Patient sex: M
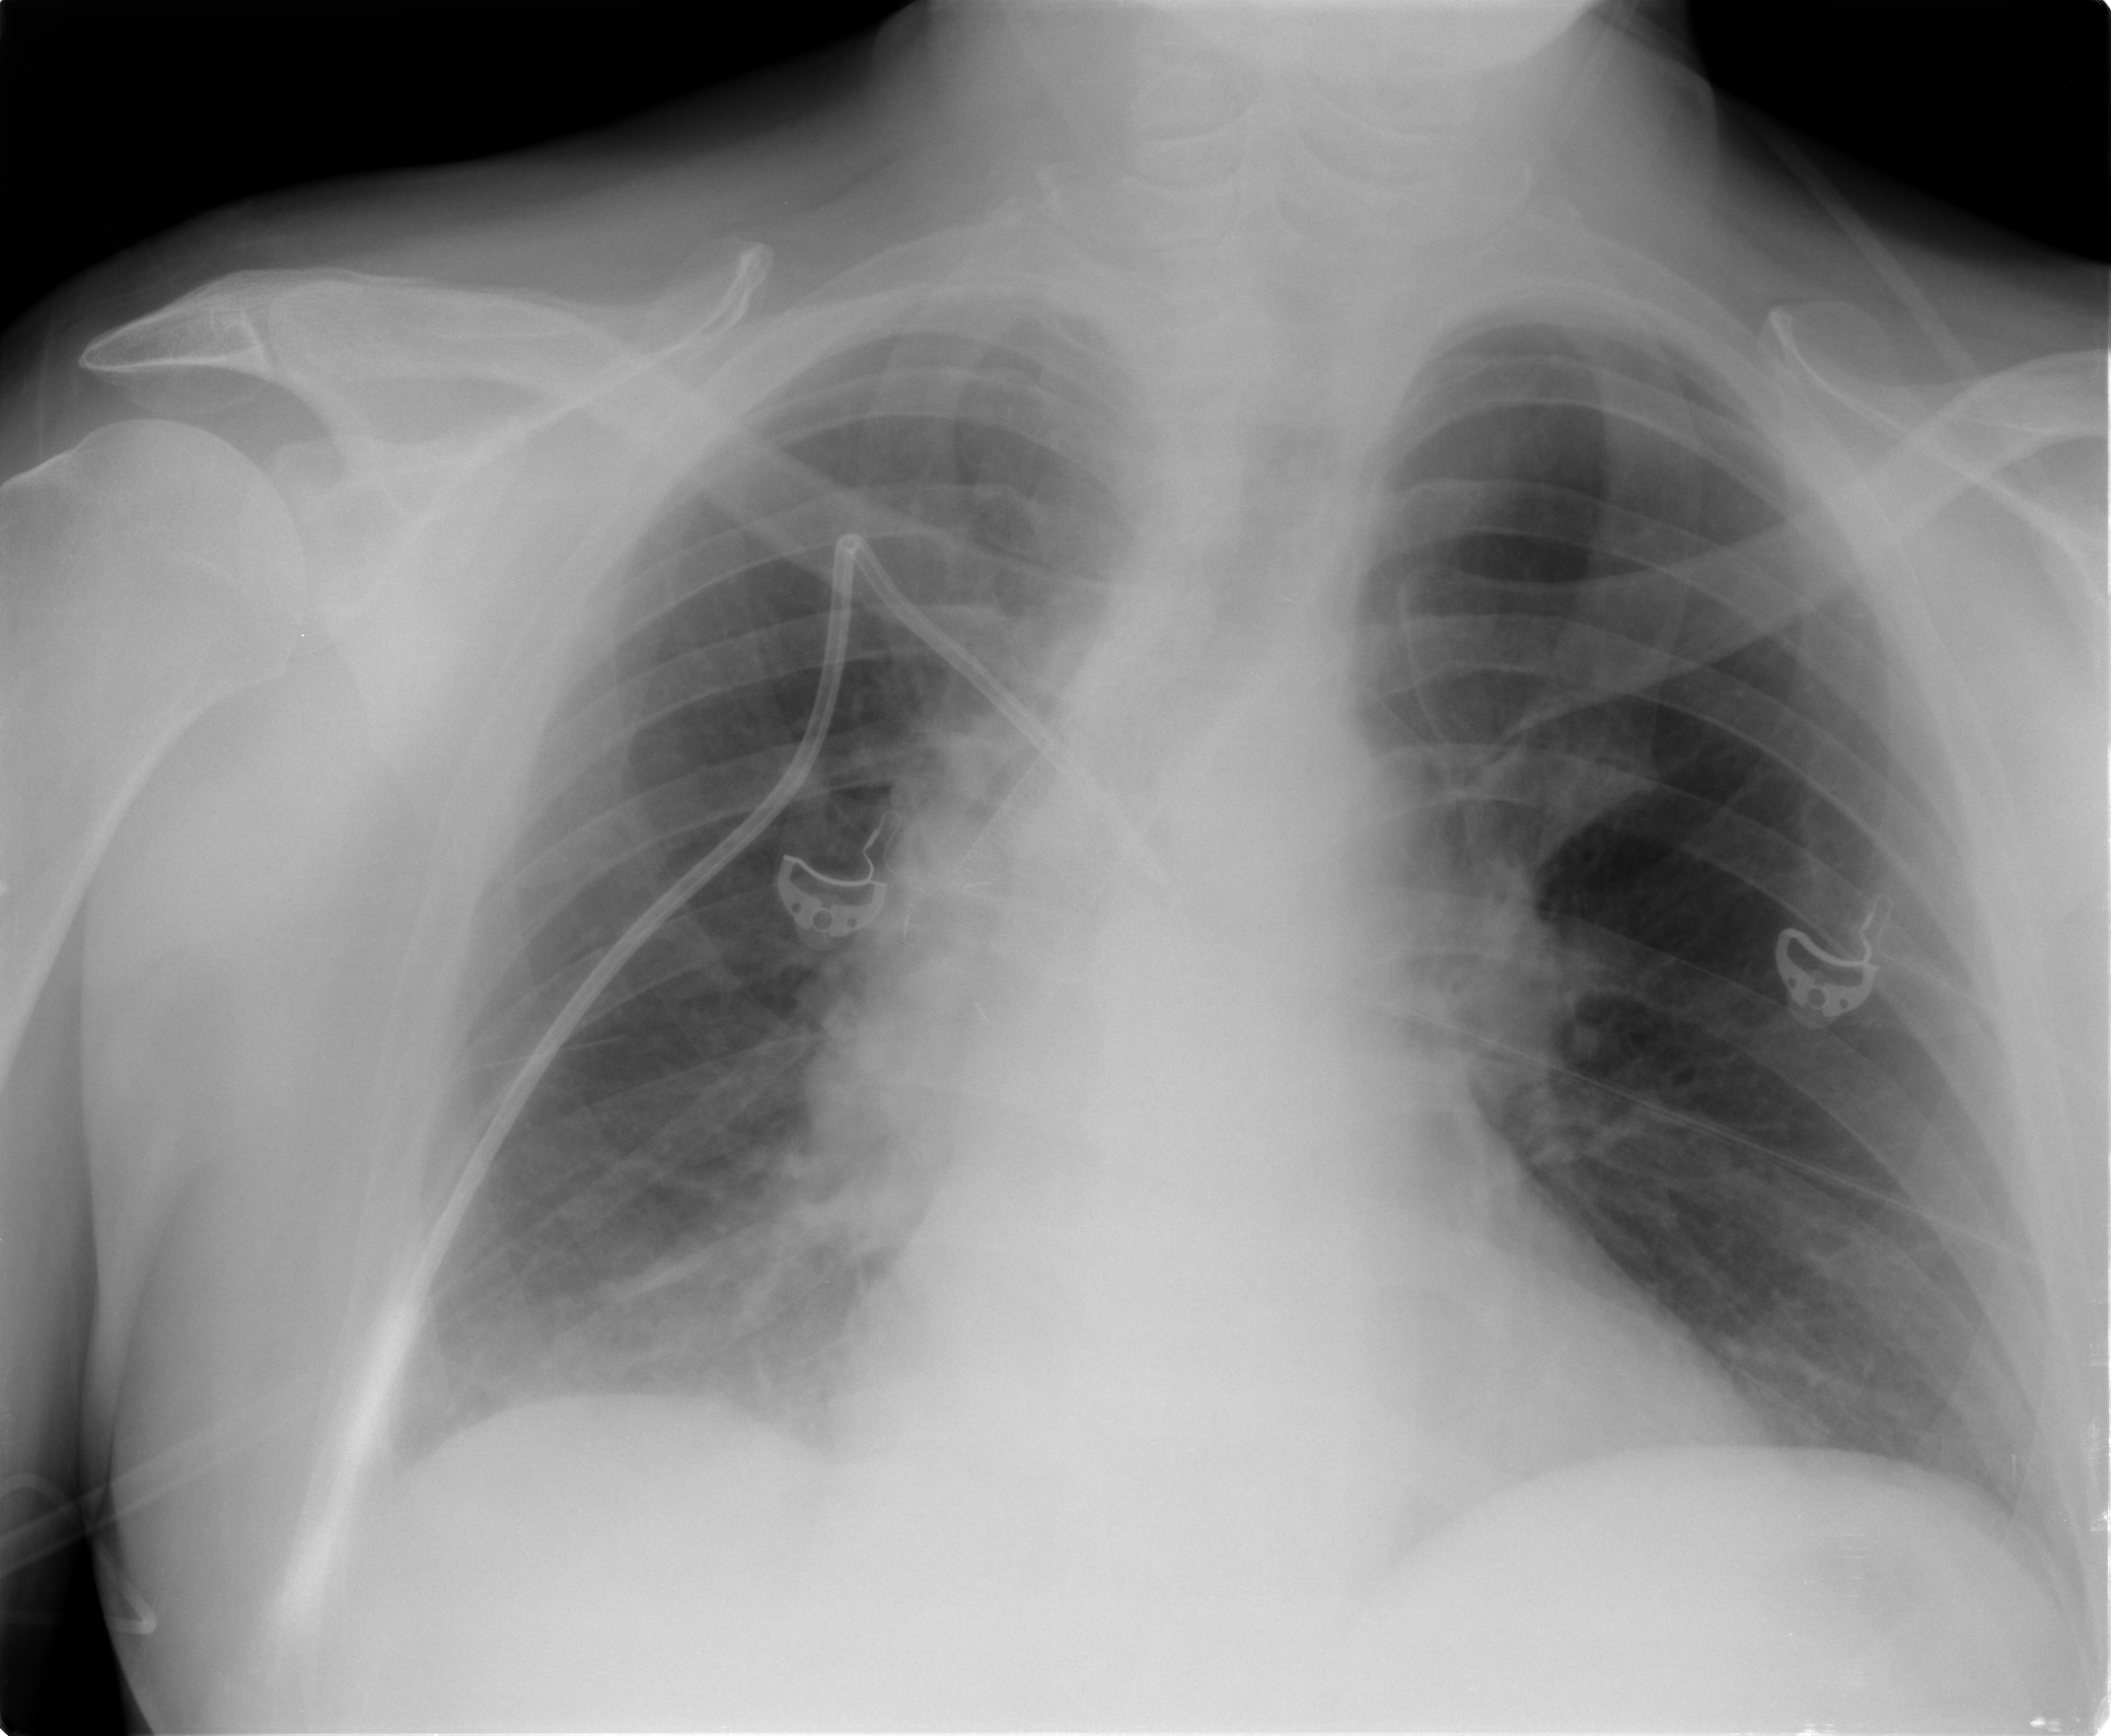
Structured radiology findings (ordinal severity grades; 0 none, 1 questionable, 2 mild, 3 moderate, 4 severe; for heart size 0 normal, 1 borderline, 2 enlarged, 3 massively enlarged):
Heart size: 0
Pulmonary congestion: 2
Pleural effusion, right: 1
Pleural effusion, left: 0
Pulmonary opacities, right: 2
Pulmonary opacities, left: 0
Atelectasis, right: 2
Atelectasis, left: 0